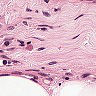
Metastatic tissue present: no